一年级 · 算术
下面有 17 张爱心卡片, 乐乐拿走了 9 张, 还剩下（）张。

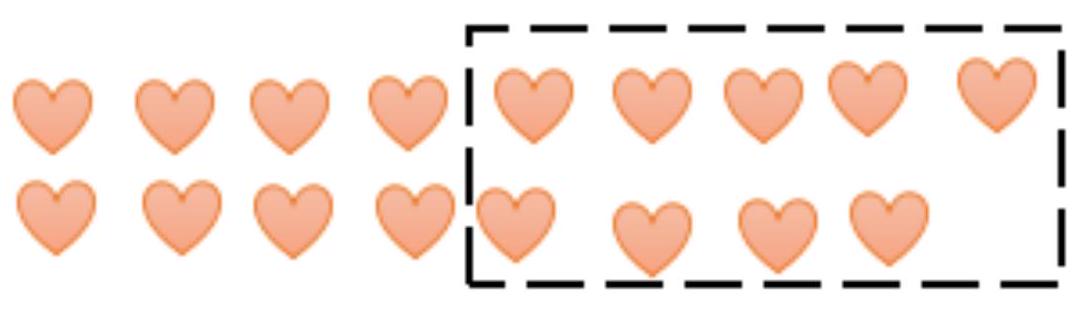
A、 5
B、 8
C、 9

答案: B
解析: 解B; $17-9=8,17$ 颗爱心，拿走 9 颗，还剩 8 颗。